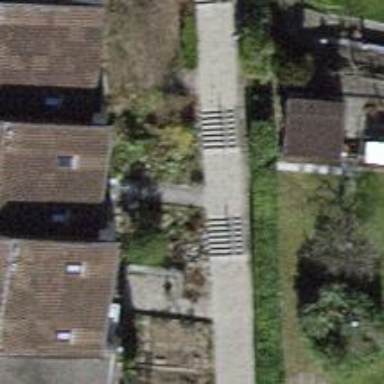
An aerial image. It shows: Concrete steps with ramp.